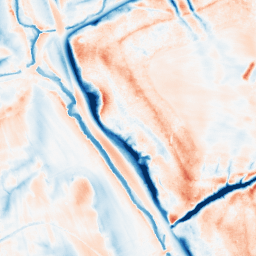
Category: classical
Decomposition family: gaussian_anisotropic
Decomposition parameters: sigma_x: 10
sigma_y: 5
Upsampling method: sinc_hamming
Upsampling parameters: scale: 2
kernel_size: 16
Upsampling scale: 2